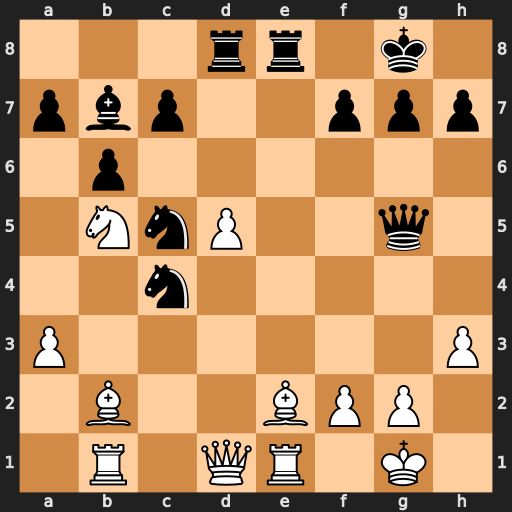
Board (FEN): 3rr1k1/pbp2ppp/1p6/1NnP2q1/2n5/P6P/1B2BPP1/1R1QR1K1
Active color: w
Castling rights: -
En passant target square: -
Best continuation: Bxc4 Rxe1+ Qxe1